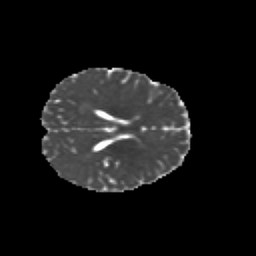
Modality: MD
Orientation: axial
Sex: female
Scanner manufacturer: siemens
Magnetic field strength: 3 T
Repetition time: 5 s
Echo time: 0.0694 s